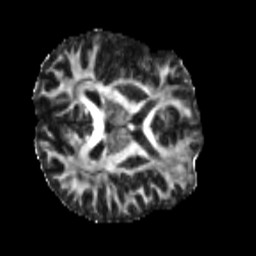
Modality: FA
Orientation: axial
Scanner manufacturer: siemens
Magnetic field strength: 3 T
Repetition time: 4 s
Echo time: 0.0594 s